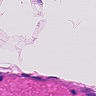
Metastatic tissue present: no